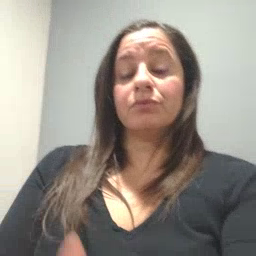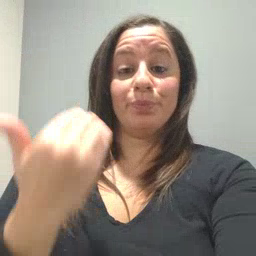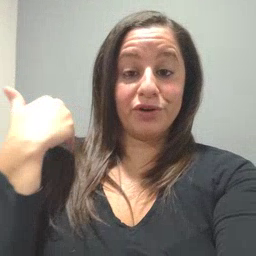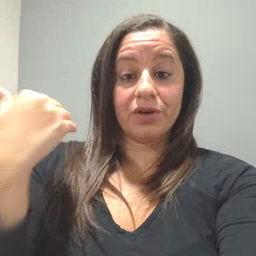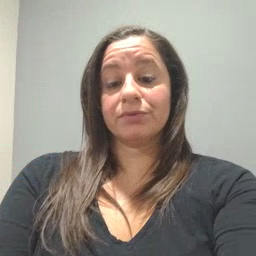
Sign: before